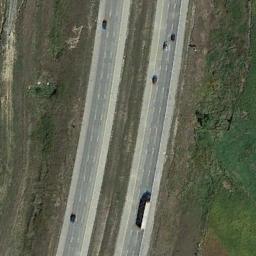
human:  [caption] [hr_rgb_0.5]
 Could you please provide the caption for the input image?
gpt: The freeway goes through the grass with some cars .

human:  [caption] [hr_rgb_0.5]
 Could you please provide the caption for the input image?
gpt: There are only a few cars on the highway .

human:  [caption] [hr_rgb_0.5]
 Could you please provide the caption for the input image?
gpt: A straight freeway goes through the lawn and some cars are driving on the freeway .

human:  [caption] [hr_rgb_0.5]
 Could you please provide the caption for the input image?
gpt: There are large green lawns around the freeway and there are several cars on the freeway .

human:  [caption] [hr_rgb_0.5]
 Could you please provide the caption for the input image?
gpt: There are bare lawns beside the freeway .